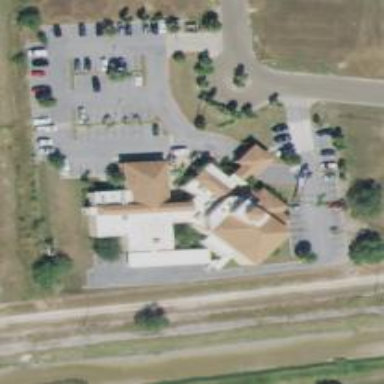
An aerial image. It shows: Clinic building providing healthcare services.